Question: So I have a text-based exploring game where the user can type the direction and go places and appropriate images come up and so on. I have, so far, created a world with boundaries.
What I want to do now is to add items that the user can interact with -- sword, map and so on. I know I can create a div using 'document.createElement("div")' but then, how will I add it to the modal div ? I mean, I can add it to the body by 'document.appendChild()' but to a div ?
Also, How do I remove it ?

So the user types and the modal shows up. When the user types , say on a sword, there should be a new div added to it the next time user types
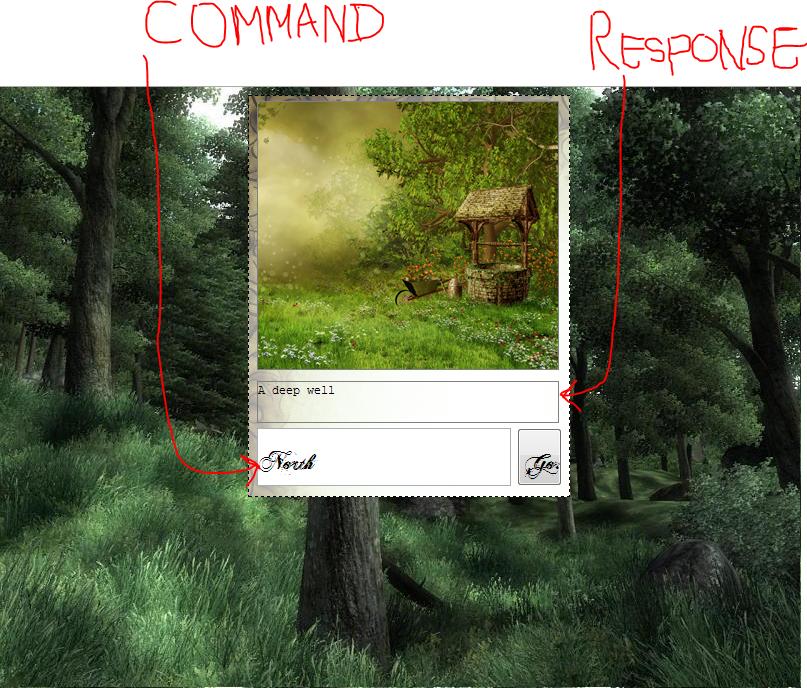
Answer: You should have reference to your modal window stored somewhere in variable:
'''
// modal_div contains reference to your modal
// or to particular element inside it
var modal_div = document.getElementById("my_modal");
// later you create new element and use appendChild to add it
var new_element = document.createElement("div");
modal_div.appendChild(new_element);
'''